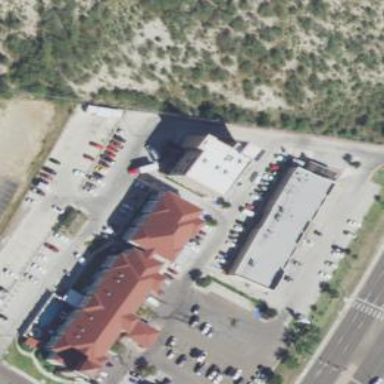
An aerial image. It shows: Hotel building.